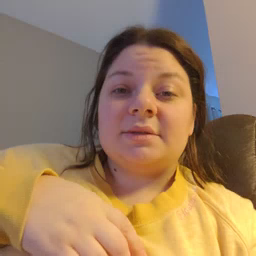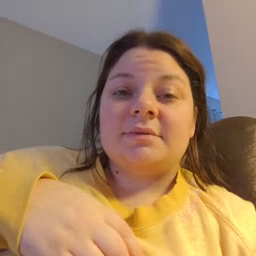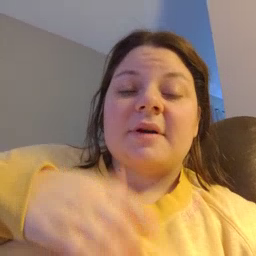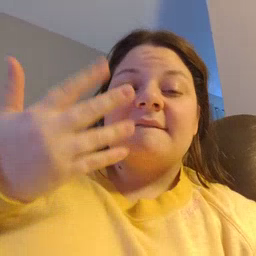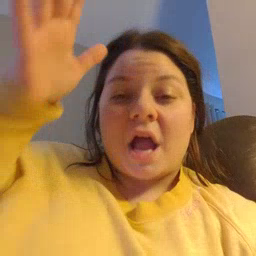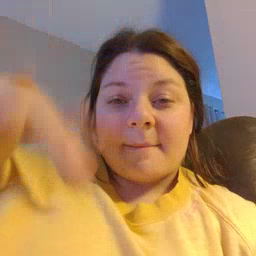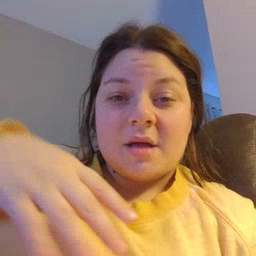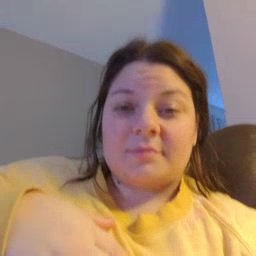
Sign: fireman